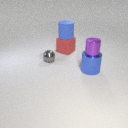
large blue metal cylinder below small purple metal cylinder